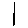
Label: line